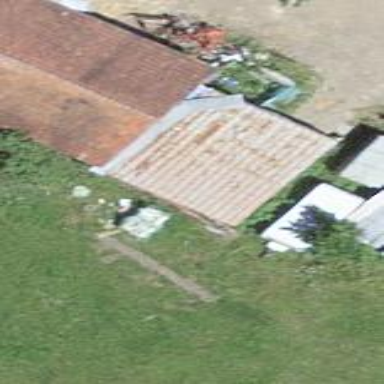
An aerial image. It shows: Shed building.